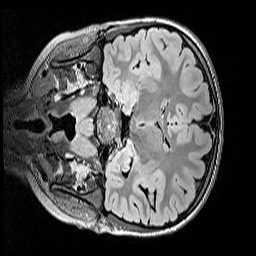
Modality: FLAIR
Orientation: coronal
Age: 9
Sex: female
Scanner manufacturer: siemens
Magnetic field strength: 3 T
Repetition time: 5 s
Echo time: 0.388 s